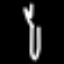
Label: fork